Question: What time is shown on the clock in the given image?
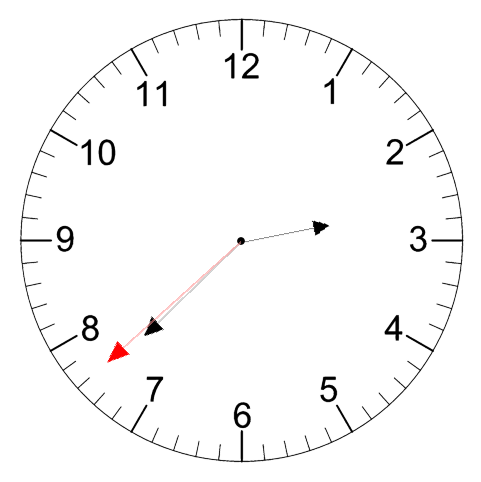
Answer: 02:37:38